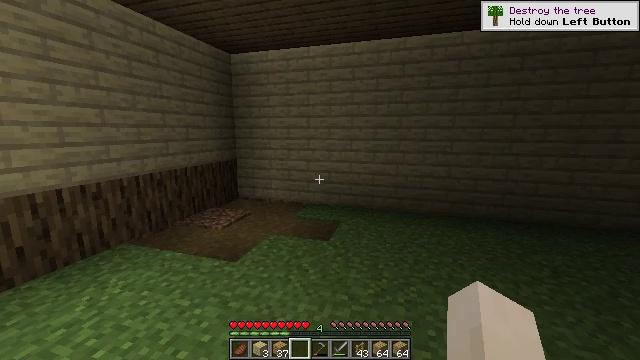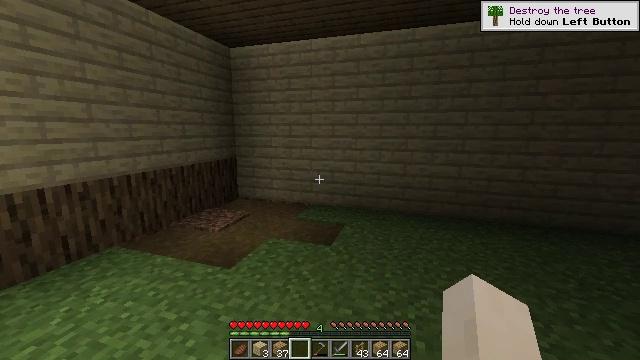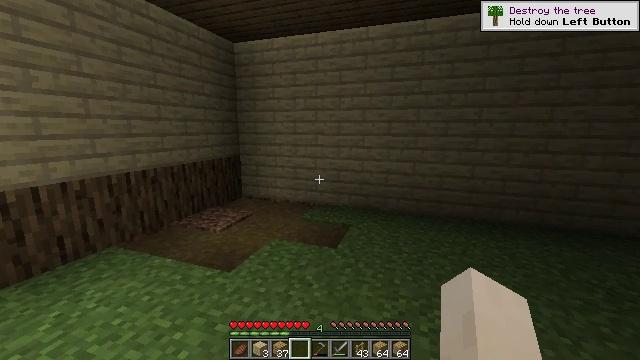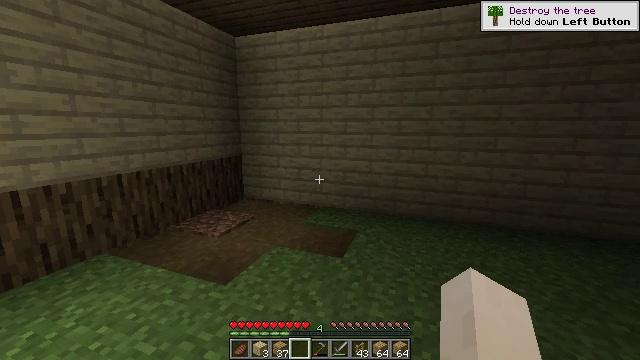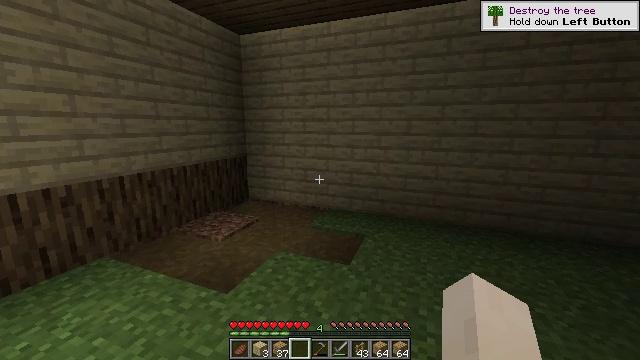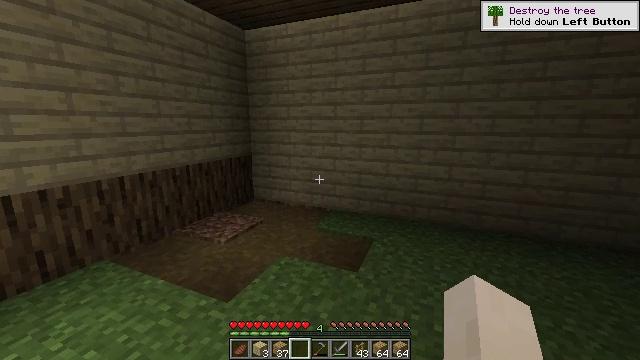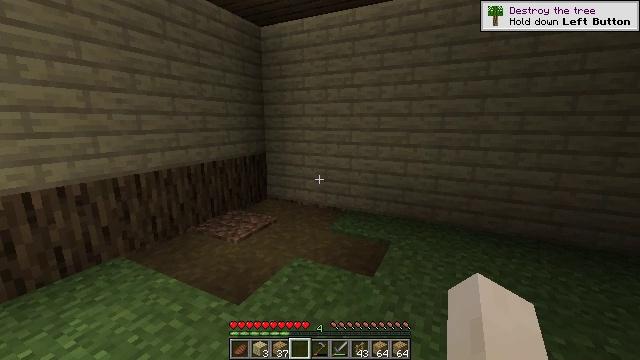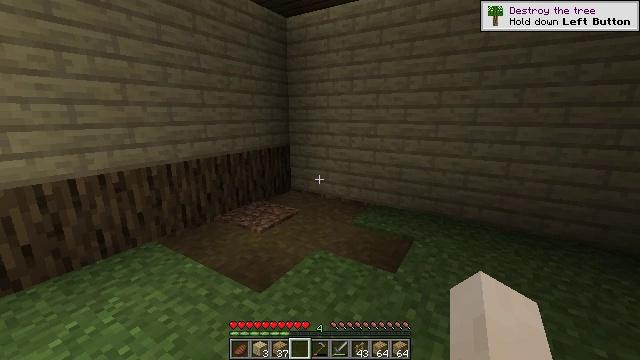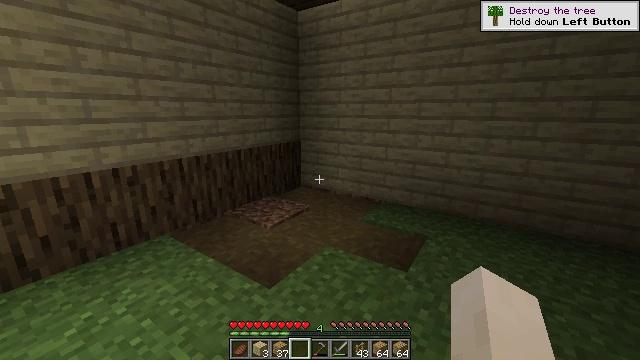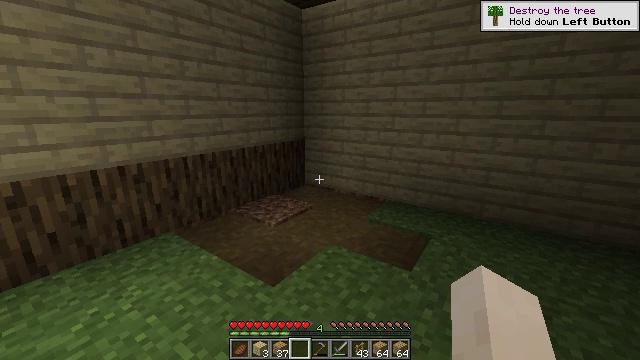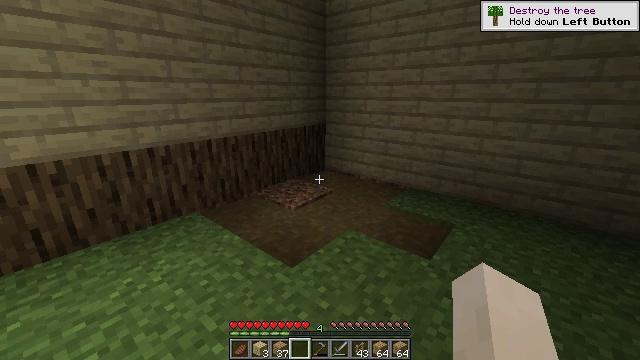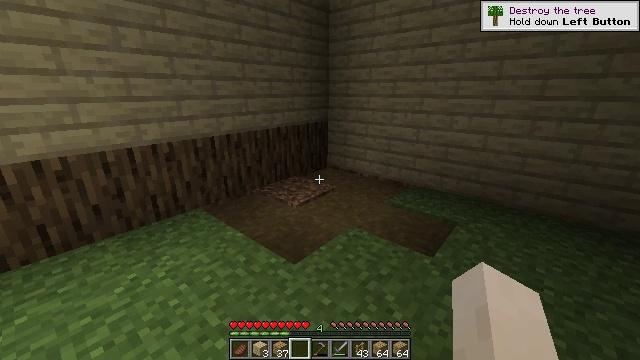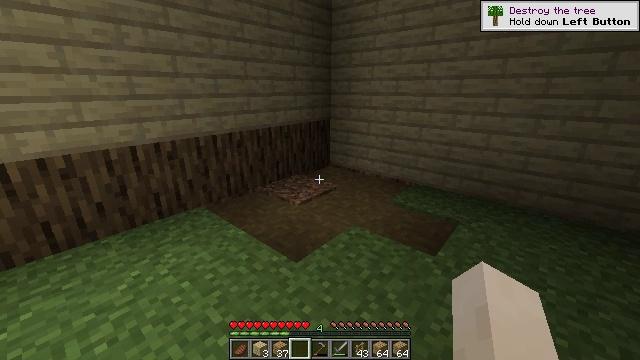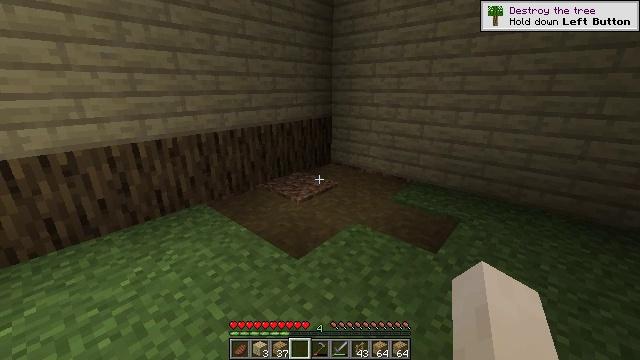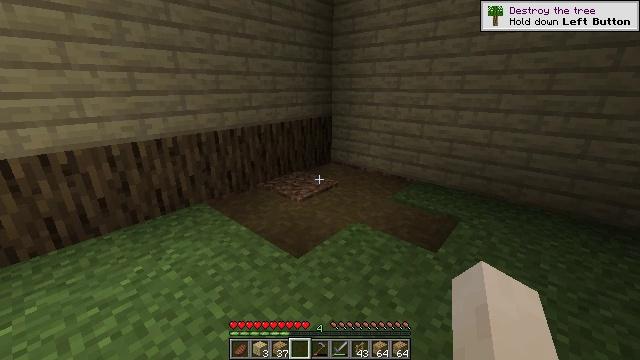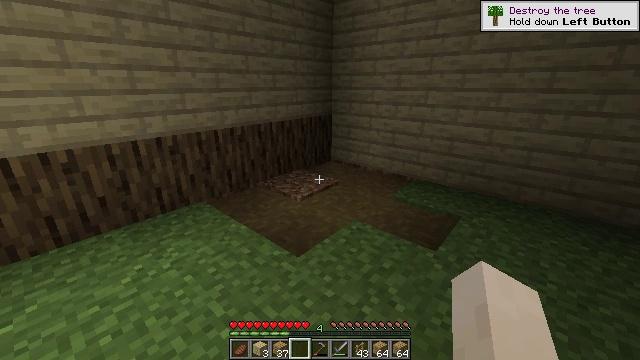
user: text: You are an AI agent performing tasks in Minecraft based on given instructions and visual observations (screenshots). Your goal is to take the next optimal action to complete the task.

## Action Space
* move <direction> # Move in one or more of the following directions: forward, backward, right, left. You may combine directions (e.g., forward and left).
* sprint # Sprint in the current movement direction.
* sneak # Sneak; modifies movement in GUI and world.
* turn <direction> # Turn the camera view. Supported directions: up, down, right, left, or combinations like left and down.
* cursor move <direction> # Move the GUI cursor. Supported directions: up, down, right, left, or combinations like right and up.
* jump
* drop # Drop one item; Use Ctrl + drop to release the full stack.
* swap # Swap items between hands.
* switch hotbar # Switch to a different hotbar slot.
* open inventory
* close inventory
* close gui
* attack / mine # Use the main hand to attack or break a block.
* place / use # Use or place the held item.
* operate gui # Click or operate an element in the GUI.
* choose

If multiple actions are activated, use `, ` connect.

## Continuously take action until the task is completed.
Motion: motion action
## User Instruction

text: Craft an oak slab.
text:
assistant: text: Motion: move forward
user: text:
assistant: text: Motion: move forward, turn left
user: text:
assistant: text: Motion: move forward, turn left
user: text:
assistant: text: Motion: move forward, turn left
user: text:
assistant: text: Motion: turn left
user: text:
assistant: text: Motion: turn left
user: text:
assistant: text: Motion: turn left and down
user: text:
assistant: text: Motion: turn left
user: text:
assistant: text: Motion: no_op
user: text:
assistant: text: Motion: turn left and down
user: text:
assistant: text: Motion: no_op
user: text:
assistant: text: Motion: no_op
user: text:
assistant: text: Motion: no_op
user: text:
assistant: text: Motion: no_op
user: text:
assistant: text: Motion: no_op
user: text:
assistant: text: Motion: no_op
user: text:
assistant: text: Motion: no_op
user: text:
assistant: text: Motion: no_op
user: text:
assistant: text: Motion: no_op
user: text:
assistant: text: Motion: no_op
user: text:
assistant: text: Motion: no_op
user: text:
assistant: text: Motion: no_op
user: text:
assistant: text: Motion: no_op
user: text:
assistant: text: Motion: move forward
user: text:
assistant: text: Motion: move forward
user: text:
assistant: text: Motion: move forward
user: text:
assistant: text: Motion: move forward, turn down
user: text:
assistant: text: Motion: move forward, turn down
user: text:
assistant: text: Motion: move forward, turn down
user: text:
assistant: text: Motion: move forward, turn down